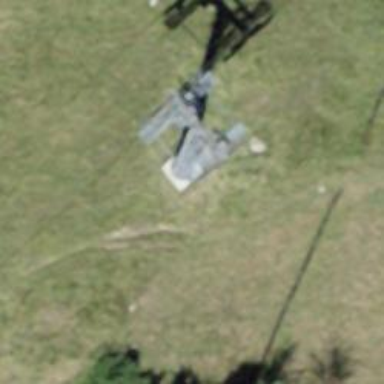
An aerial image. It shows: Pylon for aerialway.